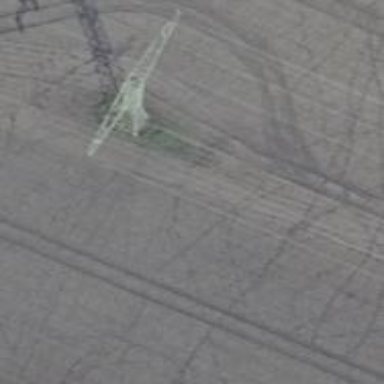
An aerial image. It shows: Power tower.